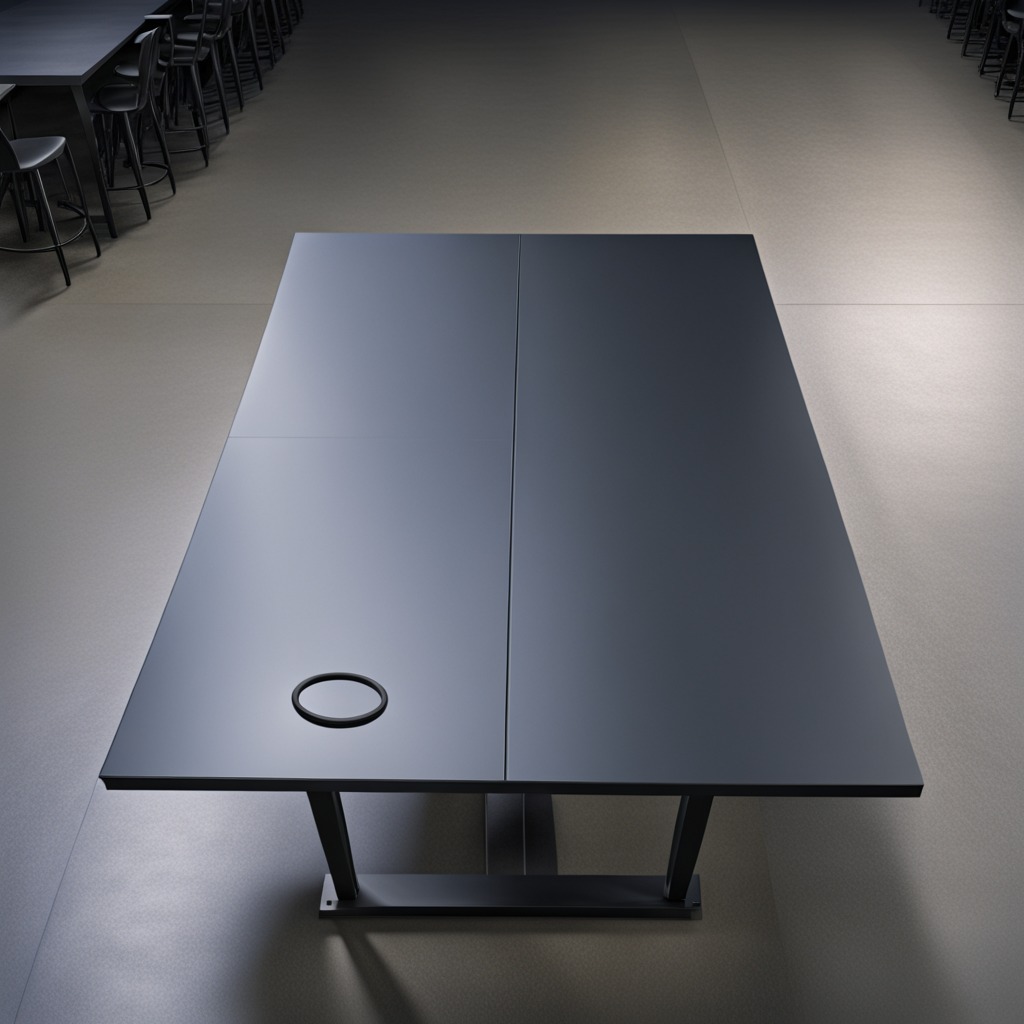
A rubber O-ring lying on a clean empty table in a basement in the evening soft directional lighting on the tabletop realistic grain studio-quality clarity centered framing